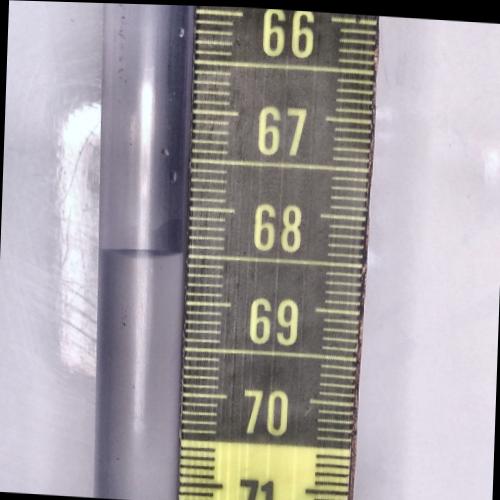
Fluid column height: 68.5 cm